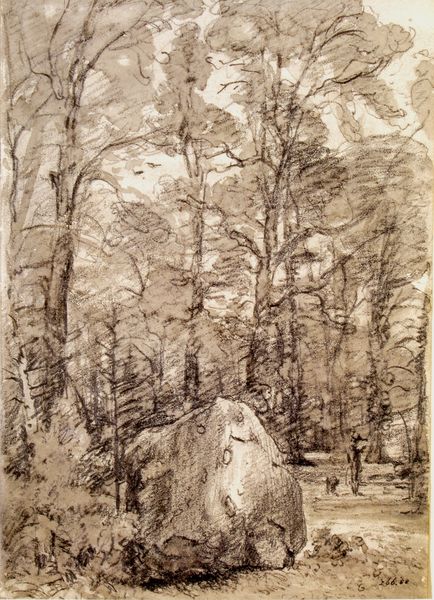
Titel: A Stone in the Garden of Coleorton Hall
Künstler: John Constable
Standort: London
Institution: Victoria & Albert Museum
Schlagwörter: baum, blätter, feder, felsen, himmel, laub, mann, schatten, vogel, aquarell, baumstämme, bäume, landschaft, äste, braun, hell, hut, kreide, licht, schwarz, skizze, zeichnung, gras, hund, park, tier, weg, wiese, beige, mensch, stein, signatur, ast, gräser, natur, strauch, vögel, zweige, busch, gebüsch, pfad, boden, blatt, wald, sommer, papier, studie, fels, grafik, graphik, klein, sigantur, sepia, stämme, laviert, tusche, kohle, zweig, lichtung, gross, bleistift, tanne, entwurf, jagd, kohlezeichnung, tinte, unterholz, jäger, geäst, laubwald, waldboden, dickicht, laubbäume, tannenbaum, felsbrocken, wipfel, waldweg, blätterdach, hirte, felsblock, baumstumpf, findling, lavierung, buntstift, kronen, aquarelliert, felsbrock, bäumefelsen, dederzeichnung, findlicng, laubdach, naturdenkmal, tannenbäumchen, zeichnung#, brusch